Question: : save comment for idea model.
'''
<%= form_for([@idea, IdeaComment.new], :validate => true) do |f| %>
<div class="control-group">
<div class="controls">
<%= f.text_area :text, :placeholder => 'some text', :rows => 5 %>
<%= validate_errors(IdeaComment.new) %>
</div>
</div>
<%= f.button 'Comment', :class => 'button grad-green', :type => 'submit' %>
<% end %>
'''
'''
@idea_comment = IdeaComment.new(params[:idea_comment])
...
'''
But if we take a look for params hash:

How to pass idea_id to "idea_comment"?
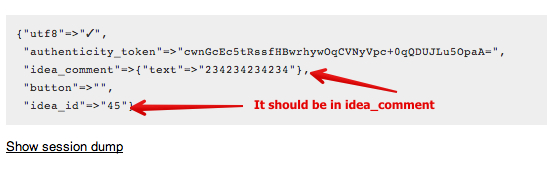
Answer: Client-side validation is conflicting with resource-oriented forms. Use regular server-side validation instead.
## Explanation:
Resource-oriented forms post to a path based on nested resources:
'''
form_for([@idea, IdeaComment.new]) # => POST '/ideas/[:idea_id]/idea_comments'
'''
Rails extracts ':idea_id' from the request path and passes it in as a parameter. In the 'create' action, the association is set by direct assignment prior to saving:
'''
# controllers/idea_comments_controller.rb
def create
@idea_comment = IdeaComment.new(params[:idea_comment])
@idea_comment.idea_id = params[:idea_id]
# ...
@idea_comment.save
end
'''
The problem with is that it will fail and block form submission until '@idea_comment.idea_id' is assigned, which doesn't happen until the form is submitted.